Aerial crown-view tile of a tropical tree (Barro Colorado Island, Panama), acquired 20250512:
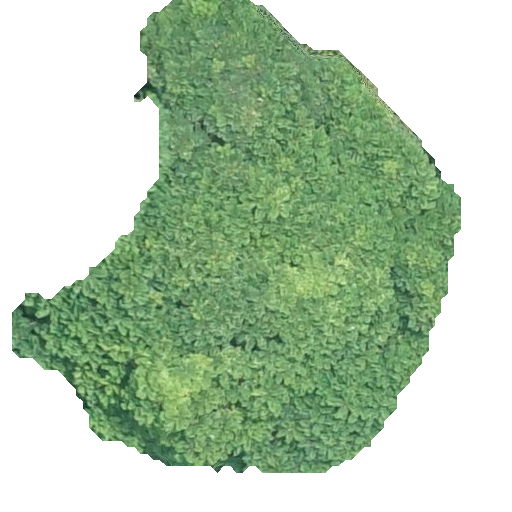
Species: Jacaranda copaia
GBIF accepted scientific name: Jacaranda copaia
Crown area: 197.613 m²